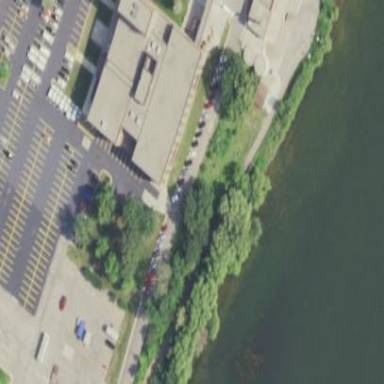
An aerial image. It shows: Arts center housed in building.